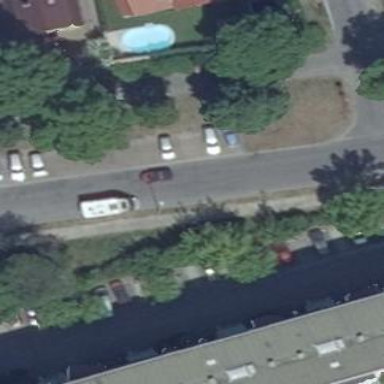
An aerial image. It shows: Parking area with surface made of sett.